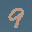
Label: 9